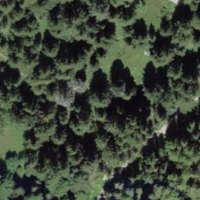
EUNIS habitat code: 43
Species observed at this site:
Adenostyles alliariae